Question: I have UITableView and its delegates are set via xib as shown in below image.

I have put some LOAD MORE CODE in method so that when user scrolldown, it sends request to server and load more values.
'''
- (void)scrollViewDidScroll:(UIScrollView *)scrollView
{
NSLog(@"Veer Suthar Scrolling the view");
CGPoint offset = scrollView.contentOffset;
CGRect bounds = scrollView.bounds;
CGSize size = scrollView.contentSize;
UIEdgeInsets inset = scrollView.contentInset;
float y = offset.y + bounds.size.height - inset.bottom;
float h = size.height;
float reload_distance = 15;
if(y > h + reload_distance)
{
//Call the Method to load More Data...
AppDelegate *appDelegate = (AppDelegate*)[[UIApplication sharedApplication]delegate];
if ([appDelegate.reach isReachable])
{
if (onceCallTheLoadMore) {
onceCallTheLoadMore = NO;
int startCountValue = [vouchersArray count]+1;
int endCountValue = [vouchersArray count] + 10;
startCount = [[NSString alloc] initWithString:[NSString stringWithFormat:@"%d", startCountValue]];
endCount = [[NSString alloc] initWithString:[NSString stringWithFormat:@"%d", endCountValue]];
NSString *totalCount = [[NSUserDefaults standardUserDefaults] valueForKey: @"totalCountOfFeaturedVouchers"];
int totalCountValue = [totalCount intValue];
if (endCountValue > totalCountValue) {
////
onceCallTheLoadMore = YES;
}else{
[self featuredWebService];
}
//Veer, call here method for load more
}else{
}
}
}
}
'''
Here this methods gets called when View Loads.
how can I prevent it from calling when view loads.
I tried
[self.tableview setDelegate:nil]; //Used in ViewWillAppear and again in ViewDidLoad its set to SELF.
But its not working fine.
ViewDidLoad COde is
'''
- (void)viewDidLoad
{
[super viewDidLoad];
if ([[UIDevice currentDevice] userInterfaceIdiom] == UIUserInterfaceIdiomPhone) {
if([[[UIDevice currentDevice] systemVersion] floatValue] >= 7.0)
{
if( fabs( ( double )[ [ UIScreen mainScreen ] bounds ].size.height - ( double )480 ) < DBL_EPSILON ){
[self.tableView setFrame:CGRectMake(0, 64,320, 390)];
}else{
NSLog(@"ViewDidAppear is laoded ");
[self.tableView setFrame:CGRectMake(0, 64,320, 455)];
}
}
}
if ([[UIDevice currentDevice] userInterfaceIdiom] == UIUserInterfaceIdiomPad)
{
[self.view setBackgroundColor:[UIColor clearColor]];
[self.navigationController.navigationBar setBackgroundImage:[UIImage imageNamed:@"nev_top_right_title.png"] forBarMetrics:UIBarMetricsDefault];
UIButton *locationBtn = [UIButton buttonWithType:UIButtonTypeCustom];
UIImage *locationBtnImage = [UIImage imageNamed:@"map.png"] ;
//[backBtn setTitle:@"Back" forState:UIControlStateNormal];
[locationBtn setTitleEdgeInsets:UIEdgeInsetsMake(0, 10, 0, 0)];
// [backBtn setValue:[UIFont boldSystemFontOfSize:13.0] forKey:@"font"];
[locationBtn setBackgroundImage:locationBtnImage forState:UIControlStateNormal];
[locationBtn addTarget:baseViewController action:@selector(locationBtnPressed) forControlEvents:UIControlEventTouchUpInside];
locationBtn.frame = CGRectMake(0, 0, 41, 35);
UIBarButtonItem *leftButton = [[UIBarButtonItem alloc] initWithCustomView:locationBtn] ;
self.navigationItem.leftBarButtonItem = leftButton;
UIButton *searchBtn = [UIButton buttonWithType:UIButtonTypeCustom];
UIImage *searchBtnImage = [UIImage imageNamed:@"search.png"] ;
//[backBtn setTitle:@"Back" forState:UIControlStateNormal];
[searchBtn setTitleEdgeInsets:UIEdgeInsetsMake(0, 10, 0, 0)];
// [searchBtn setValue:[UIFont boldSystemFontOfSize:13.0] forKey:@"font"];
[searchBtn setBackgroundImage:searchBtnImage forState:UIControlStateNormal];
[searchBtn addTarget:baseViewController action:@selector(searchBtnPressed) forControlEvents:UIControlEventTouchUpInside];
searchBtn.frame = CGRectMake(0, 0, 39, 30);
UIBarButtonItem *rightBtn = [[UIBarButtonItem alloc] initWithCustomView:searchBtn] ;
self.navigationItem.rightBarButtonItem = rightBtn;
UIView *titleView = [[UIView alloc]initWithFrame:CGRectMake(0.0, 0.0, 320.0, 25.0)];
UIImageView *logo = [[UIImageView alloc]initWithImage:[UIImage imageNamed:@"title_logo_ipad.png"]];
[logo setFrame:CGRectMake(62.0, -6.0, 62.0, 33.0)];
[titleView addSubview:logo];
//[titleView addSubview:title];
self.navigationItem.titleView = logo;
[self.navigationController.navigationBar subviews];
[titleView release];
[leftButton release];
[rightBtn release];
// [title release];
[logo release];
[(UITableView *)[self view] setSeparatorColor:[UIColor clearColor]];
}
else {
[(UITableView *)[self view] setSeparatorStyle:UITableViewCellSeparatorStyleNone];
UIEdgeInsets inset = UIEdgeInsetsMake(44, 0, 0, 0);
self.tableView.contentInset = inset;
self.tableView.scrollIndicatorInsets = inset;
[self.view setBackgroundColor:[UIColor clearColor]];
}
onceCallTheLoadMore = YES;
int startCountValue = [vouchersArray count]+1;
int endCountValue = [vouchersArray count] + 10;
startCount = [[NSString alloc] initWithString:[NSString stringWithFormat:@"%d", startCountValue]];
endCount = [[NSString alloc] initWithString:[NSString stringWithFormat:@"%d", endCountValue]];
self.vouchersArray = [[NSMutableArray alloc] initWithCapacity:0];
self.parser = [[[TBXMLParser alloc] init] autorelease];
parser.delegate = self;
self.arrFeaturedVouchers = [[NSMutableArray alloc]initWithCapacity:0];
// Uncomment the following line to preserve selection between presentations.
// self.clearsSelectionOnViewWillAppear = NO;
// Uncomment the following line to display an Edit button in the navigation bar for this view controller.
// self.navigationItem.rightBarButtonItem = self.editButtonItem;
AppDelegate *appDelegate = (AppDelegate*)[[UIApplication sharedApplication]delegate];
if ([appDelegate.reach isReachable])
{
[self performSelector:@selector(featuredWebService) withObject:nil afterDelay:0.1];
}
}
'''
ViewWIllAPpear Code
'''
-(void)viewWillAppear:(BOOL)animated
{
[super viewWillAppear:animated];
[self.view setBackgroundColor:[UIColor clearColor]];
if(voucherType == kVoucherTypeFeatured)
{
UIButton *locationBtn = [UIButton buttonWithType:UIButtonTypeCustom];
UIImage *locationBtnImage = [UIImage imageNamed:@"b_icon.png"] ;
//[backBtn setTitle:@"Back" forState:UIControlStateNormal];
[locationBtn setTitleEdgeInsets:UIEdgeInsetsMake(0, 10, 0, 0)];
// [backBtn setValue:[UIFont boldSystemFontOfSize:13.0] forKey:@"font"];
[locationBtn setBackgroundImage:locationBtnImage forState:UIControlStateNormal];
// Edited by Sugam on 19 Dec 2012
[locationBtn addTarget:[[UIApplication sharedApplication] delegate] action:@selector(locationBtnPressed) forControlEvents:UIControlEventTouchUpInside];
locationBtn.frame = CGRectMake(0, 0, 41, 35);
UIBarButtonItem *leftButton = [[UIBarButtonItem alloc] initWithCustomView:locationBtn] ;
self.navigationItem.leftBarButtonItem = leftButton;
[leftButton release];
}
UIButton *searchBtn = [UIButton buttonWithType:UIButtonTypeCustom];
UIImage *searchBtnImage = [UIImage imageNamed:@"seach_top.png"] ;
//[backBtn setTitle:@"Back" forState:UIControlStateNormal];
[searchBtn setTitleEdgeInsets:UIEdgeInsetsMake(0, 10, 0, 0)];
// [searchBtn setValue:[UIFont boldSystemFontOfSize:13.0] forKey:@"font"];
[searchBtn setBackgroundImage:searchBtnImage forState:UIControlStateNormal];
// Edited by Sugam on 19 Dec 2012
[searchBtn addTarget:[[UIApplication sharedApplication] delegate] action:@selector(searchBtnPressed) forControlEvents:UIControlEventTouchUpInside];
searchBtn.frame = CGRectMake(0, 0, 39, 30);
UIBarButtonItem *rightBtn = [[UIBarButtonItem alloc] initWithCustomView:searchBtn] ;
self.navigationItem.rightBarButtonItem = rightBtn;
UIView *titleView = [[UIView alloc]initWithFrame:CGRectMake(0.0, 0.0, 320.0, 25.0)];
UIImageView *logo;
if ([[UIDevice currentDevice] userInterfaceIdiom] == UIUserInterfaceIdiomPhone)
{
logo = [[UIImageView alloc]initWithImage:[UIImage imageNamed:@"title_logo.png"]];
}
else
{
logo = [[UIImageView alloc]initWithImage:[UIImage imageNamed:@"title_logo_ipad.png"]];
}
[logo setFrame:CGRectMake(62.0, -6.0, 62.0, 33.0)];
[titleView addSubview:logo];
//[titleView addSubview:title];
self.navigationItem.titleView = logo;
[self.navigationController.navigationBar subviews];
[titleView release];
// [title release];
[logo release];
[rightBtn release];
if ([[UIDevice currentDevice] userInterfaceIdiom] == UIUserInterfaceIdiomPhone)
{
[self.tabBarController showTabBar];
}
if ([[UIDevice currentDevice] userInterfaceIdiom] == UIUserInterfaceIdiomPhone) {
if([[[UIDevice currentDevice] systemVersion] floatValue] >= 7.0)
{
if( fabs( ( double )[ [ UIScreen mainScreen ] bounds ].size.height - ( double )480 ) < DBL_EPSILON ){
[self.tableView setFrame:CGRectMake(0, 64,320, 390)];
}else{
NSLog(@"ViewDidAppear is laoded ");
[self.tableView setFrame:CGRectMake(0, 64,320, 455)];
}
}
}
dispatch_async(dispatch_get_main_queue(), ^{
/* Do somthing here with UIKit here */
_iconDownloader = [[ImageCache alloc] init];
_iconDownloader.delegate = self;
startCount = [[NSString alloc] initWithString:[NSString stringWithFormat:@"0"]];
endCount = [[NSString alloc] initWithString:[NSString stringWithFormat:@"10"]];
[Flurry logEvent:@"Featured Section Browse" timed:YES]; //How long the user has spent on the app
[self getLocation];
AppDelegate *app = (AppDelegate*) [[UIApplication sharedApplication]delegate];
self.arrFeaturedVouchers = (NSMutableArray*) [app.dbCommunicator getAllFeaturedVouchers];
if ([self.arrFeaturedVouchers count]>0)
{
[self.vouchersArray removeAllObjects];
for (int i = 0; i<[self.arrFeaturedVouchers count]; i++)
{
FeaturedVoucher *aFeaturedVoucher = [self.arrFeaturedVouchers objectAtIndex:i];
Voucher *aVoucher = [app.dbCommunicator getVoucherInfoForCampaignId:aFeaturedVoucher.featuredCampaignId];
if(aVoucher)
{
[self.vouchersArray addObject:aVoucher];
////
}
}
[self.arrFeaturedVouchers removeAllObjects];
[self.tableView reloadData];
}
});
}
'''
Any suggestion
Thanks in Advance.
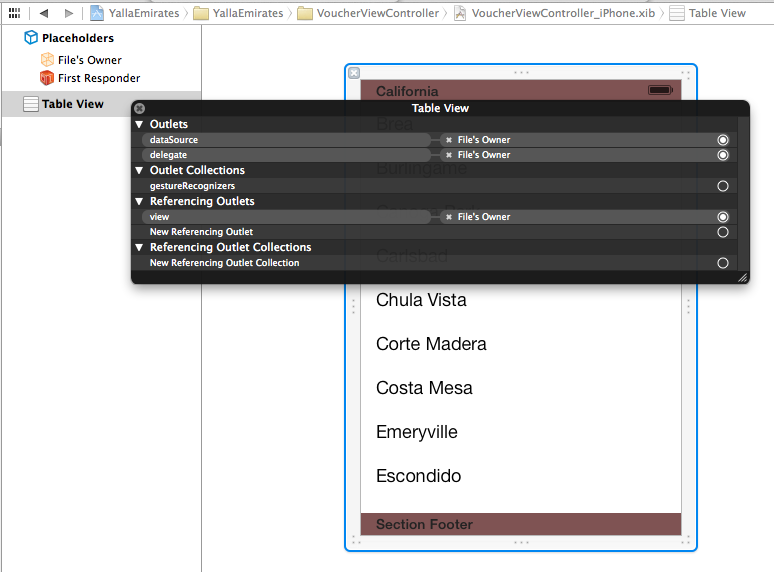
Answer: In your 'viewWillApear' method, you have '[self.tableView reloadData]' - this is causing the scrollView to call its delegate 'scrollViewDidScroll'